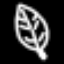
Label: leaf